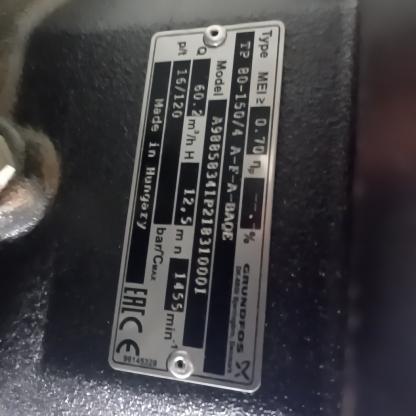
Klasa: tabliczka-znamionowa